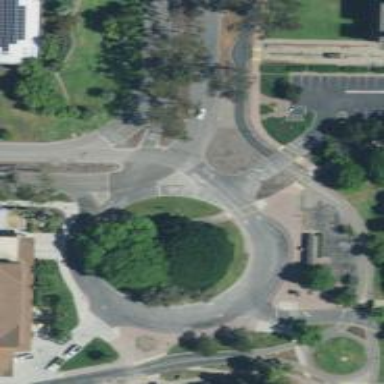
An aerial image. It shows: Service road that forms roundabout.